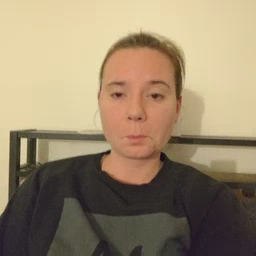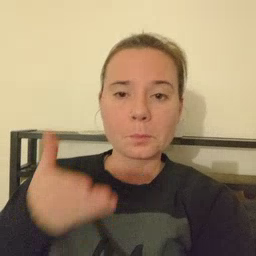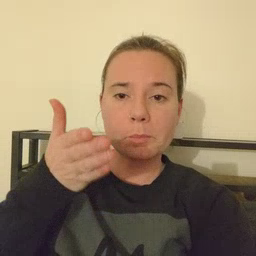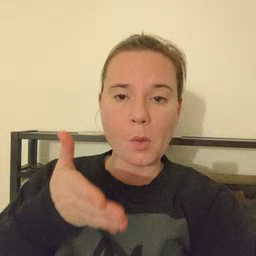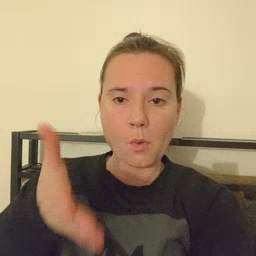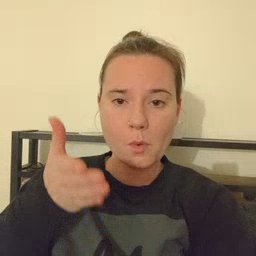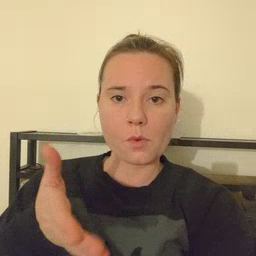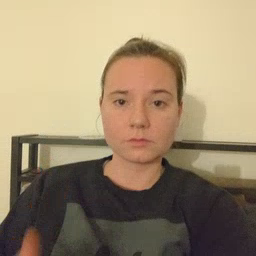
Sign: boat